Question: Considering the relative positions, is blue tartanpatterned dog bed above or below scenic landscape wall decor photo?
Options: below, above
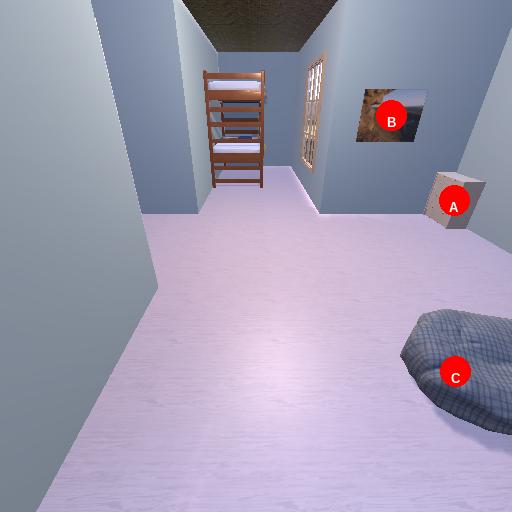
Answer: below